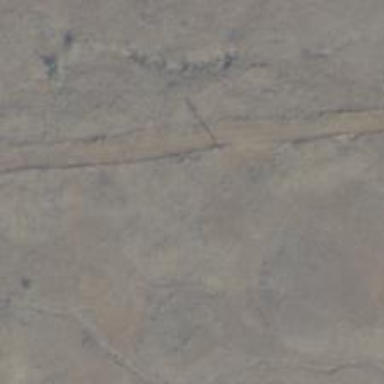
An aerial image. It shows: Power pole.